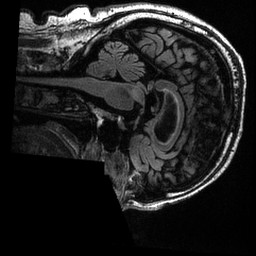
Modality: T2w
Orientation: sagittal
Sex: male
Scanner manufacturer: ge
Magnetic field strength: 3 T
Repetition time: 6 s
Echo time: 0.1281 s